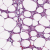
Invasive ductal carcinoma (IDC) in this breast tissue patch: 0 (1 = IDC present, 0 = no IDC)